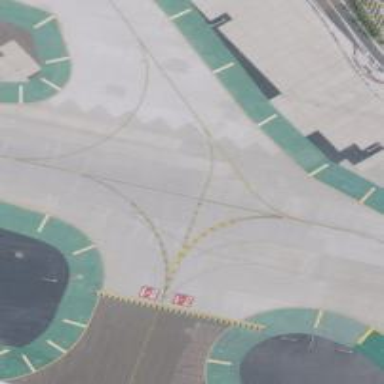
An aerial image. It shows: Image of taxiway at airport.